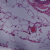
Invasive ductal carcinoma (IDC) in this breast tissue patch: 0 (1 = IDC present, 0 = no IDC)